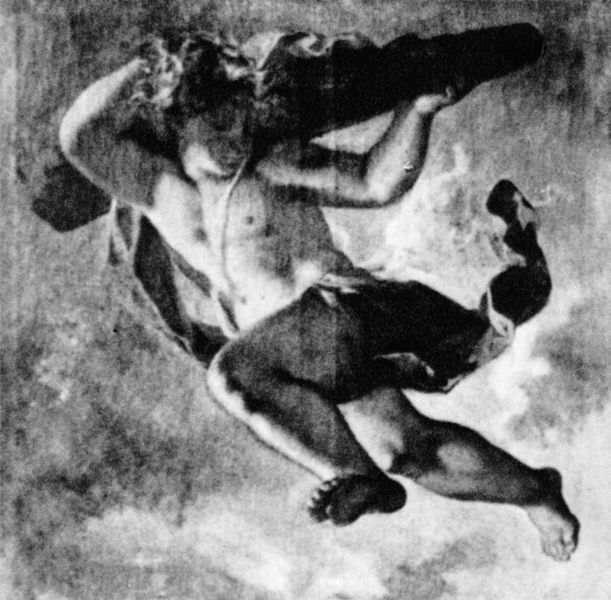
Titel: Amore vom Fris im Salon du Roi
Künstler: Eugène Delacroix
Standort: Paris, Palais Bourbon (EU - F - Ile-de-France)
Schlagwörter: flügel, fuß, himmel, lendenschurz, nackt, weiß, wolken, brust, grau, haar, schmuck, schwarz, säule, tuch, arm, arme, haare, stoff, locken, fliegen, engel, putte, bein, füße, last, laufen, detail, brustwarze, foto, flug, schweben, barfuß, schwarzweiß, fresko, undeutlich, lendenschutz, nippel, eile